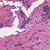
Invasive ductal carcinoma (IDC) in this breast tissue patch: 0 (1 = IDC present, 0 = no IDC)